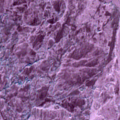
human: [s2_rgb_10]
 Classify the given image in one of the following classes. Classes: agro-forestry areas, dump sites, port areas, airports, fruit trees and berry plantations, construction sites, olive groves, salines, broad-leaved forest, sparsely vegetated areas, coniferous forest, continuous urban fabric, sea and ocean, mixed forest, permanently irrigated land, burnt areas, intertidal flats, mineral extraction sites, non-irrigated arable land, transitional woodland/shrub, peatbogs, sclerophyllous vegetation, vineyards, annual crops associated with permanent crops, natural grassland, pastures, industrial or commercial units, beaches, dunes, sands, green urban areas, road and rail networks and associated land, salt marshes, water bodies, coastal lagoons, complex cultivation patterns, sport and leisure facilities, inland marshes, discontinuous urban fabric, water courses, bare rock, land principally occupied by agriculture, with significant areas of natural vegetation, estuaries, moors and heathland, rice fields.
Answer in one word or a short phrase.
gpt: sea and ocean